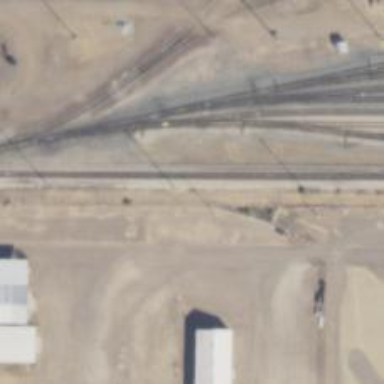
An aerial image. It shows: Abandoned railway.